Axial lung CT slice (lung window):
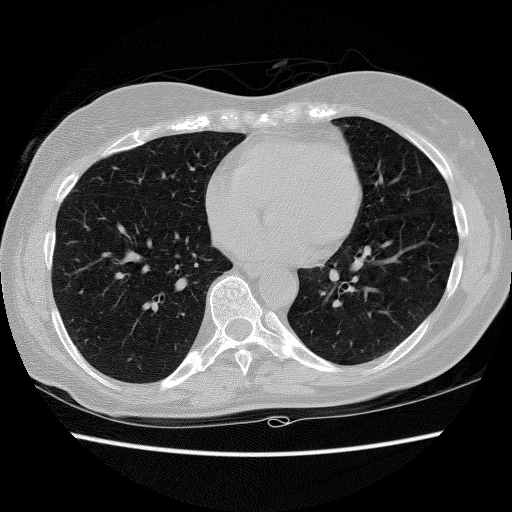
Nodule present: no